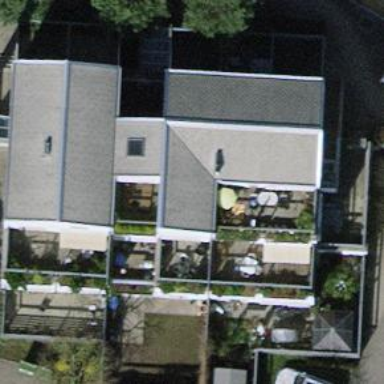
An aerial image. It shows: Terrace building.